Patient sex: M
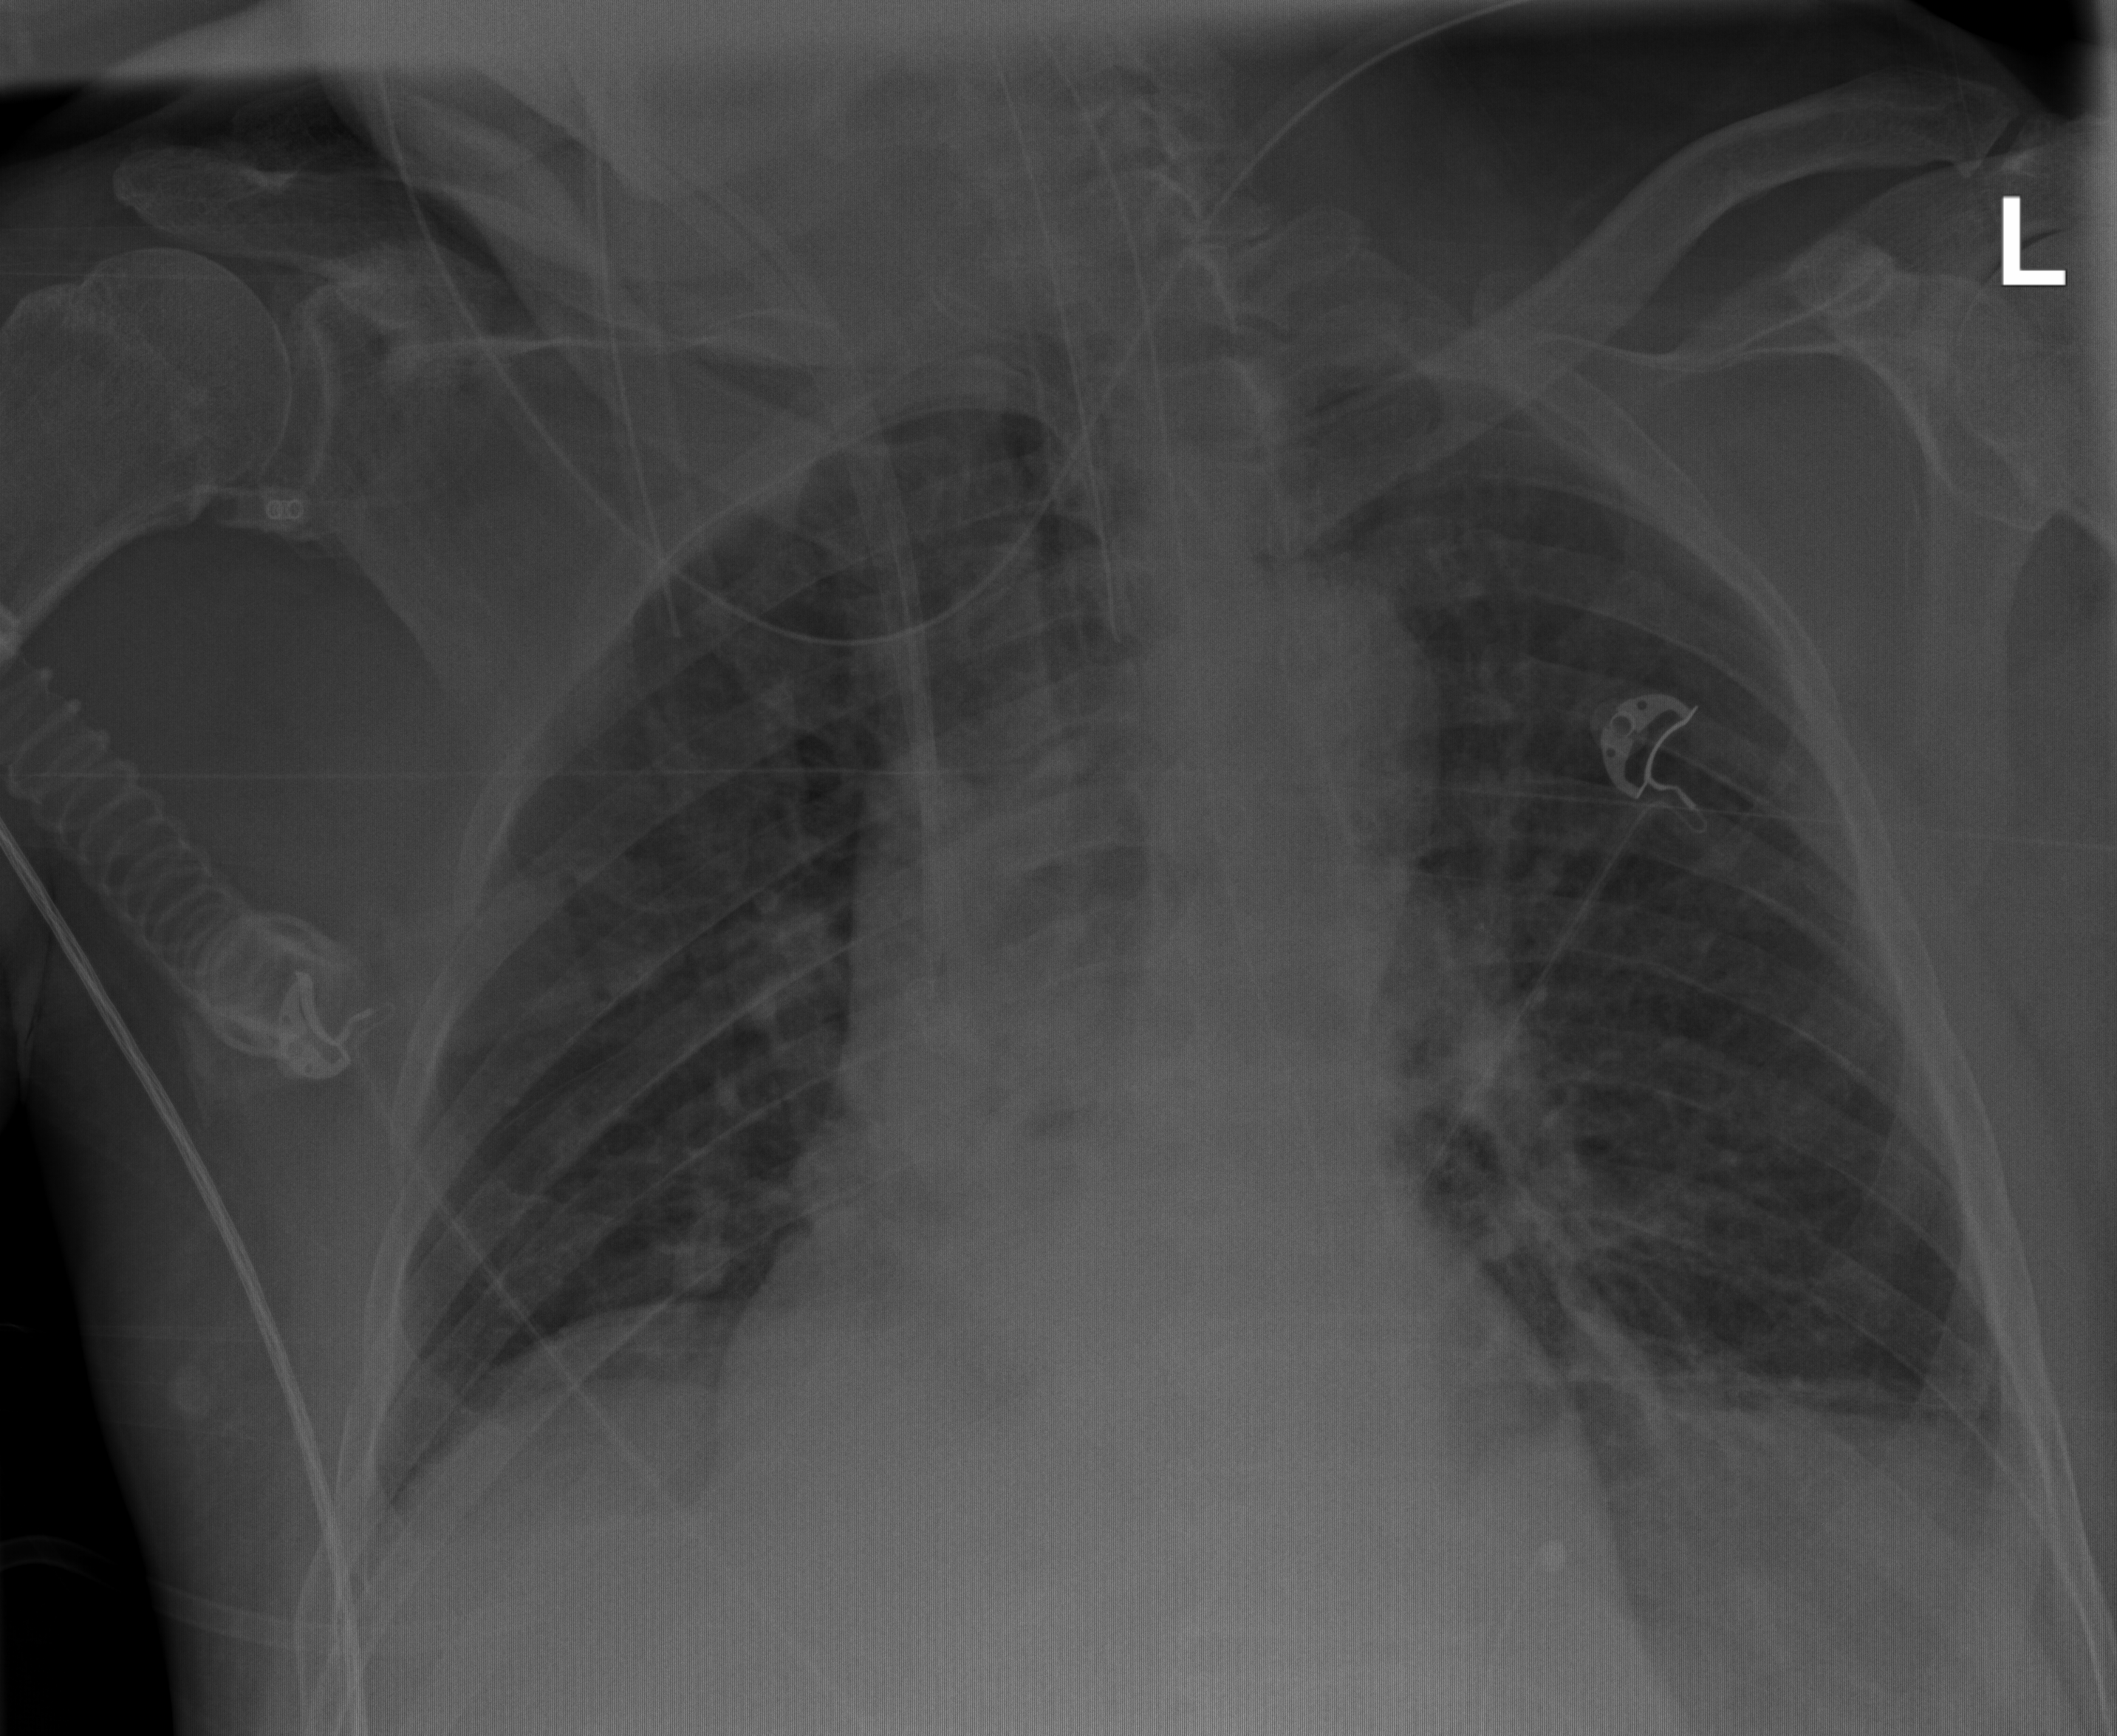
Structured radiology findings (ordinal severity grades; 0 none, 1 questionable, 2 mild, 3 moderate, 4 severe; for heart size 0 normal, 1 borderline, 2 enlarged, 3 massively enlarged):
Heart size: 0
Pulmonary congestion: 1
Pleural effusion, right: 0
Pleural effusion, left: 2
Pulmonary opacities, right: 1
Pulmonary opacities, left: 1
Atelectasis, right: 0
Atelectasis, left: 2